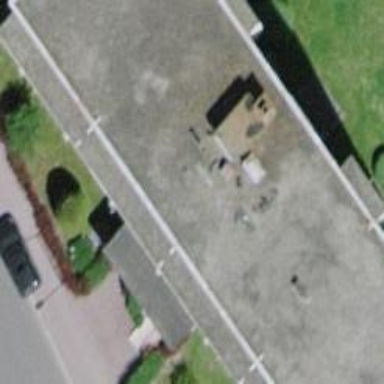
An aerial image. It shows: Building.